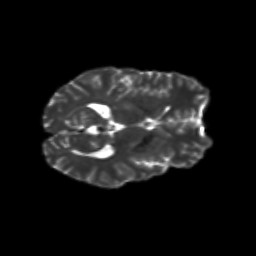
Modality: T2w
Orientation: axial
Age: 21
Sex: female
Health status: healthy
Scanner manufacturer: siemens
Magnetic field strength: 3 T
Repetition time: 8.6 s
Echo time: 0.095 s